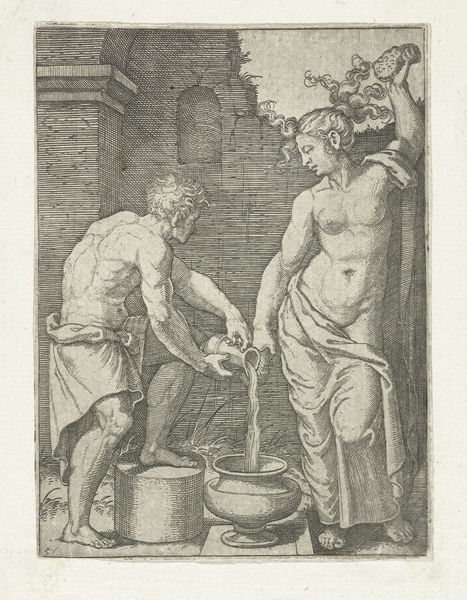
Titel: Halfnaakte vrouw wast zich met sponzen en mannelijke bediende schenkt water in vat
Künstler: Marcantonio Raimondi
Standort: Amsterdam
Institution: Rijksmuseum
Schlagwörter: akt, mann, nackt, wasser, frau, säule, zeichnung, tuch, diener, gewand, krug, mauer, bad, waschen, ruine, antike, druck, schwamm, eingiessen, gießen, grsfik, auffüllen